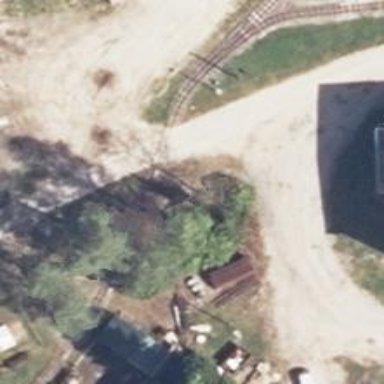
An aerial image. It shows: Level crossing along the railway.